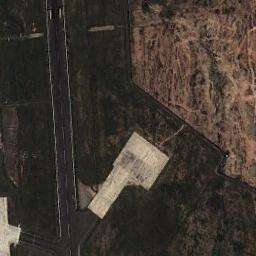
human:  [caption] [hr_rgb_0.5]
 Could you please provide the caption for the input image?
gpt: There is a green lawn next to the runway  A cement floor is attached to one side of the runway  There are short white lines on the runway .

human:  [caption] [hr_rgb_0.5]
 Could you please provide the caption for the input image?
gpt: The grass is beside the runway .

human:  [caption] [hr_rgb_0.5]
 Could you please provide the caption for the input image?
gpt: The runway is on the bare land next to some houses .

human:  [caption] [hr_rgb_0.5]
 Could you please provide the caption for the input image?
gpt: The runway goes through the lawn and an open area is next to the runway .

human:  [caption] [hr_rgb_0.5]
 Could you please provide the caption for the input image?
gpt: There are green meadows and two white buildings beside the runway .